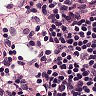
Metastatic tissue present: no